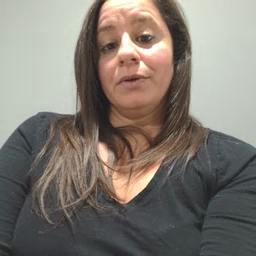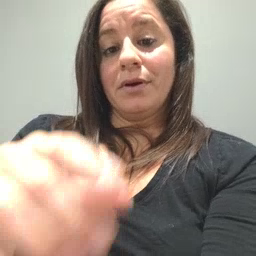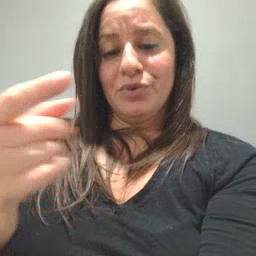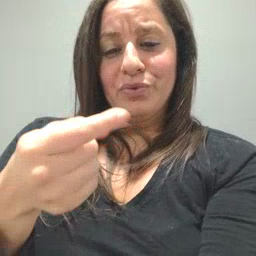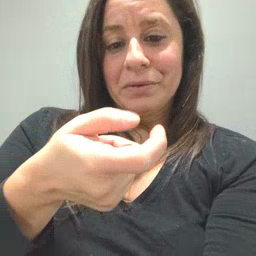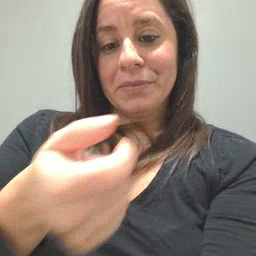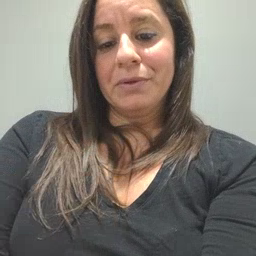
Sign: owie